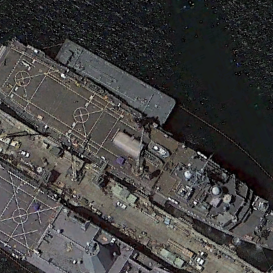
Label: combat